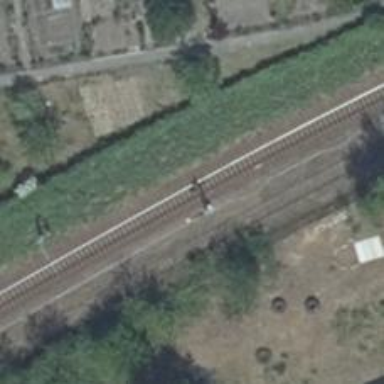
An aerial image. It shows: Railway signal.